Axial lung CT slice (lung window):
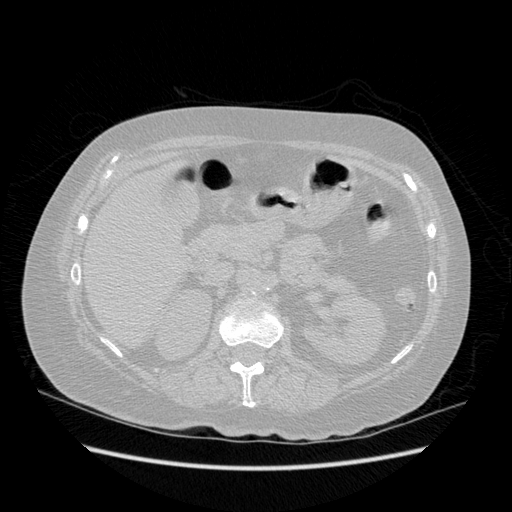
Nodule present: no